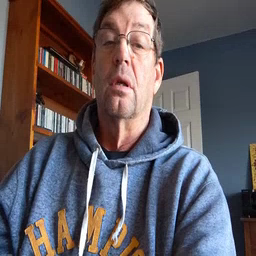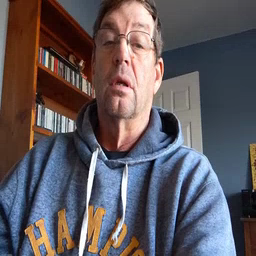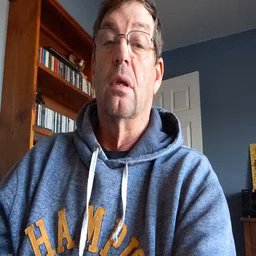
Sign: cute